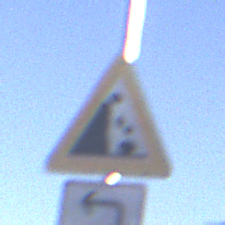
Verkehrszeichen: SteinschlagLinks
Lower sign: RichtungsangabeDurchPfeile2
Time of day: SunriseSunset
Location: Outdoor (Nature)
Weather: Clear
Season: NotSpecified
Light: Natural